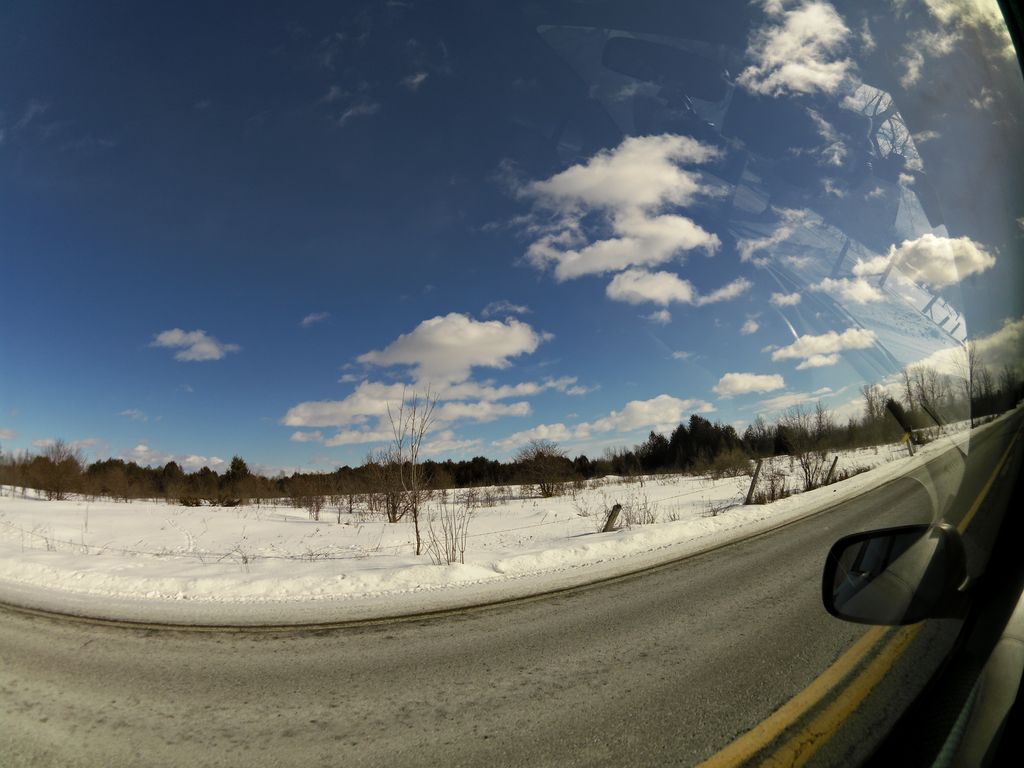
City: ottawa-gatineau